Field crop: maize
Growth stage: 2
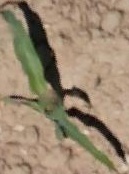
Species: maize